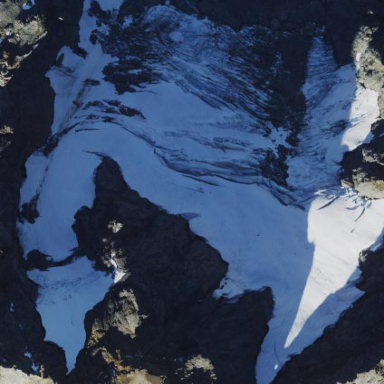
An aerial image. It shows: Majestic glacier in the distance.